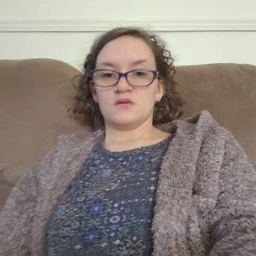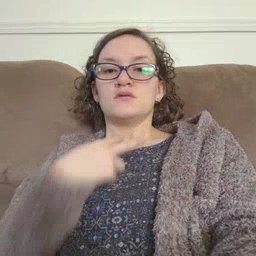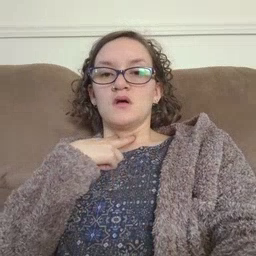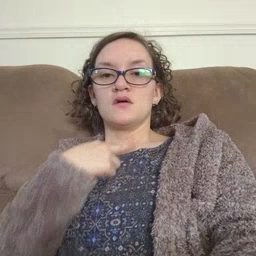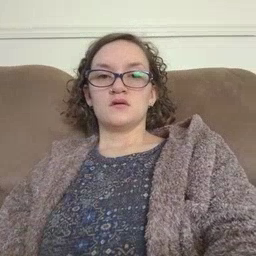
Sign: stuck